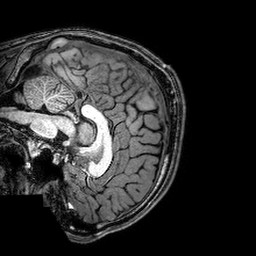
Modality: T1w
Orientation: sagittal
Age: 23
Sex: male